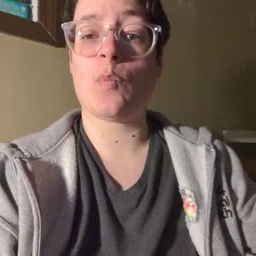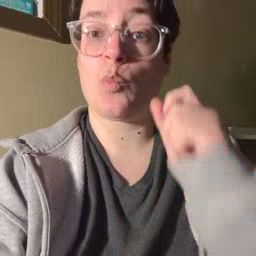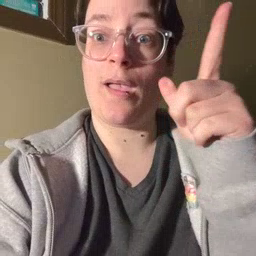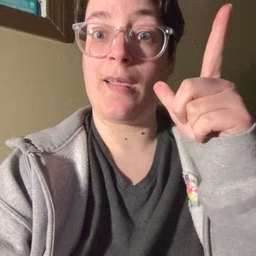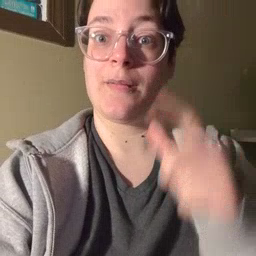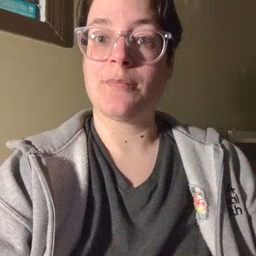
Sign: awake